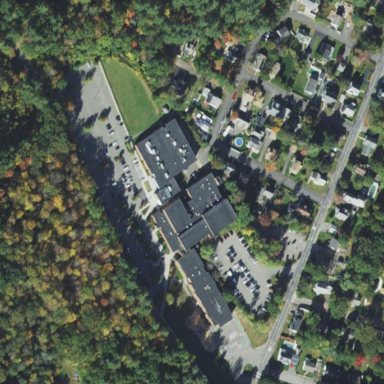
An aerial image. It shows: School building.